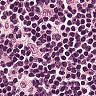
Metastatic tissue present: no